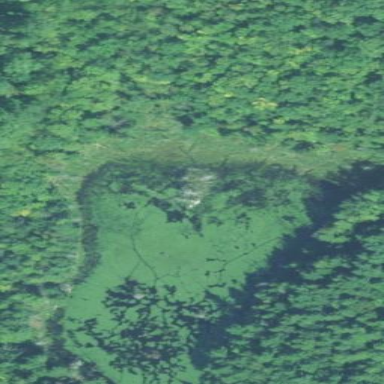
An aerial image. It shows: Wetland area characterized by wet meadow.